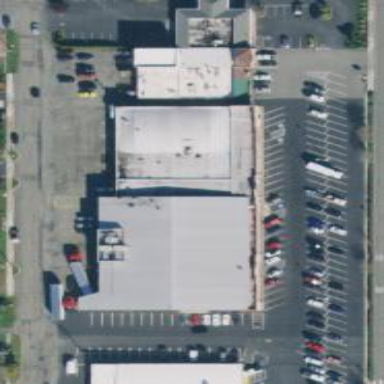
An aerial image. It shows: Supermarket.